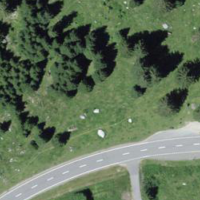
EUNIS habitat code: 26
Species observed at this site:
Carduus defloratus
Erebia euryale
Viola tricolor
Galeopsis tetrahit
Scotopteryx chenopodiata
Silene dioica
Udea lutealis